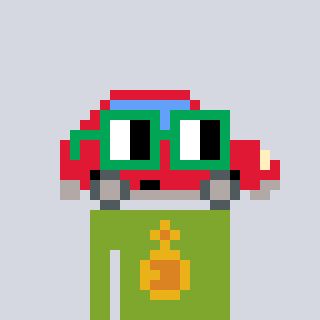
a pixel art character with square green glasses, a car-shaped head and a slimegreen-colored body on a cool background